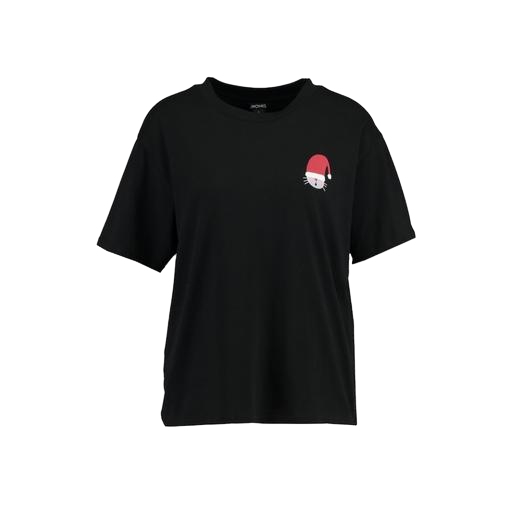
black plus size printed t-shirt only macy, red plus size printed t-shirt only macy, black plus size open-back graphic t-shirt only macy, white background